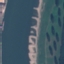
Land use / land cover: River